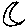
Label: moon